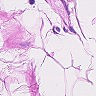
Metastatic tissue present: no